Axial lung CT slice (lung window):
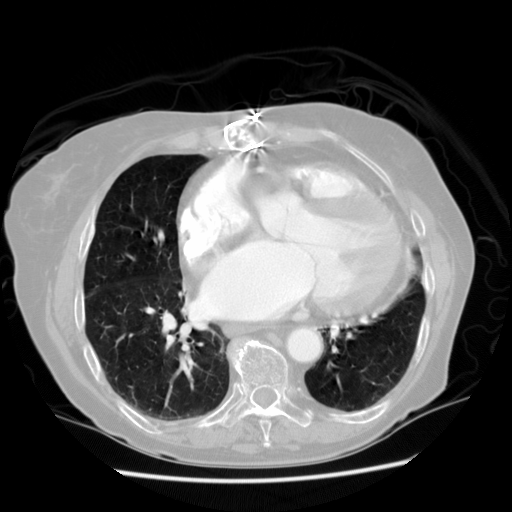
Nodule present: no